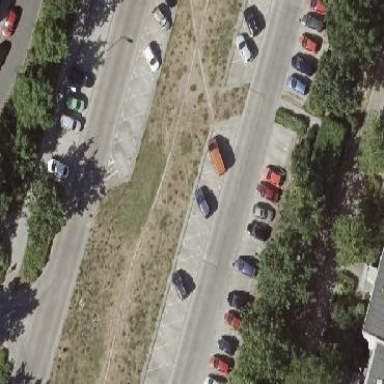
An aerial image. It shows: Parking area along the street side with diagonal orientation.